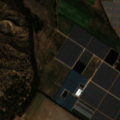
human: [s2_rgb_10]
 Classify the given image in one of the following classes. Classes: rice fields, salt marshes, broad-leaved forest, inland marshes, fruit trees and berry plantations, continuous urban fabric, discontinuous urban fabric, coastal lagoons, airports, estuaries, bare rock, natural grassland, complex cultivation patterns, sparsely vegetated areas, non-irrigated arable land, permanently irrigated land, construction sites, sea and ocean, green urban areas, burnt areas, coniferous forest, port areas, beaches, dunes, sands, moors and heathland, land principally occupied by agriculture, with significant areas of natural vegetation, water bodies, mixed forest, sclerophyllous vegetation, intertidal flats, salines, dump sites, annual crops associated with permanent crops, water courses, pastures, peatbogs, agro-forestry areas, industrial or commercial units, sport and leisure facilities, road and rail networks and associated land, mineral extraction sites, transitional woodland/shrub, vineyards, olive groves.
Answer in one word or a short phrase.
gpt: non-irrigated arable land, permanently irrigated land, sclerophyllous vegetation